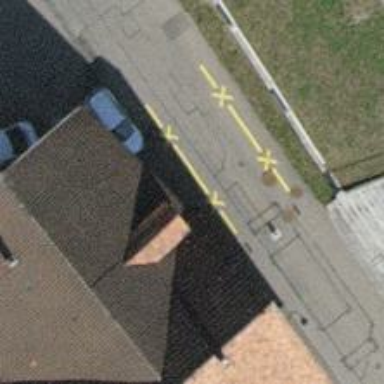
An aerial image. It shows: Rising bollard serving as barrier.